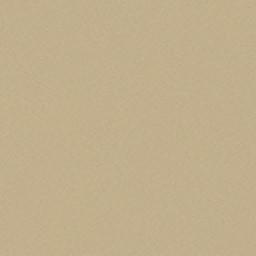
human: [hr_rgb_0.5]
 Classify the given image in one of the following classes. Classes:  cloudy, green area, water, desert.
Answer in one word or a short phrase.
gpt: desert